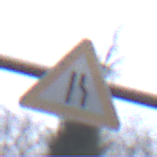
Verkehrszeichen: EinseitigVerengteFahrbahnRechts
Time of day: Midday
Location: Outdoor (Urban)
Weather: Overcast
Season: NotSpecified
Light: Natural